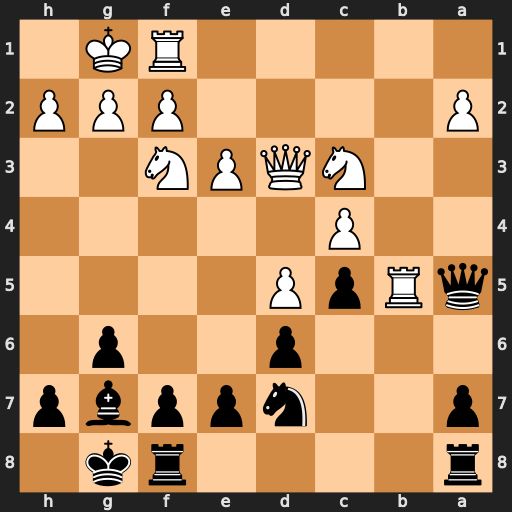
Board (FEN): r4rk1/p2nppbp/3p2p1/qRpP4/2P5/2NQPN2/P4PPP/5RK1
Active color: b
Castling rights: -
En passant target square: -
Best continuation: Qxc3 Qxc3 Bxc3